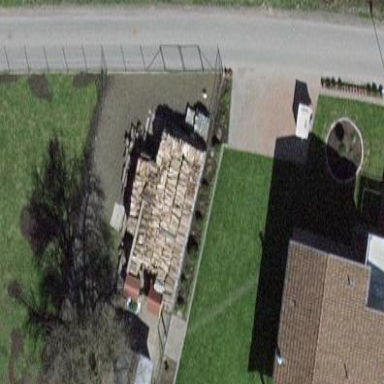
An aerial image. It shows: Shed building.